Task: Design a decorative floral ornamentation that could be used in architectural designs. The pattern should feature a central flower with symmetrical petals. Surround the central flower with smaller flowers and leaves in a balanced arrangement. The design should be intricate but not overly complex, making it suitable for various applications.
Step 1394:
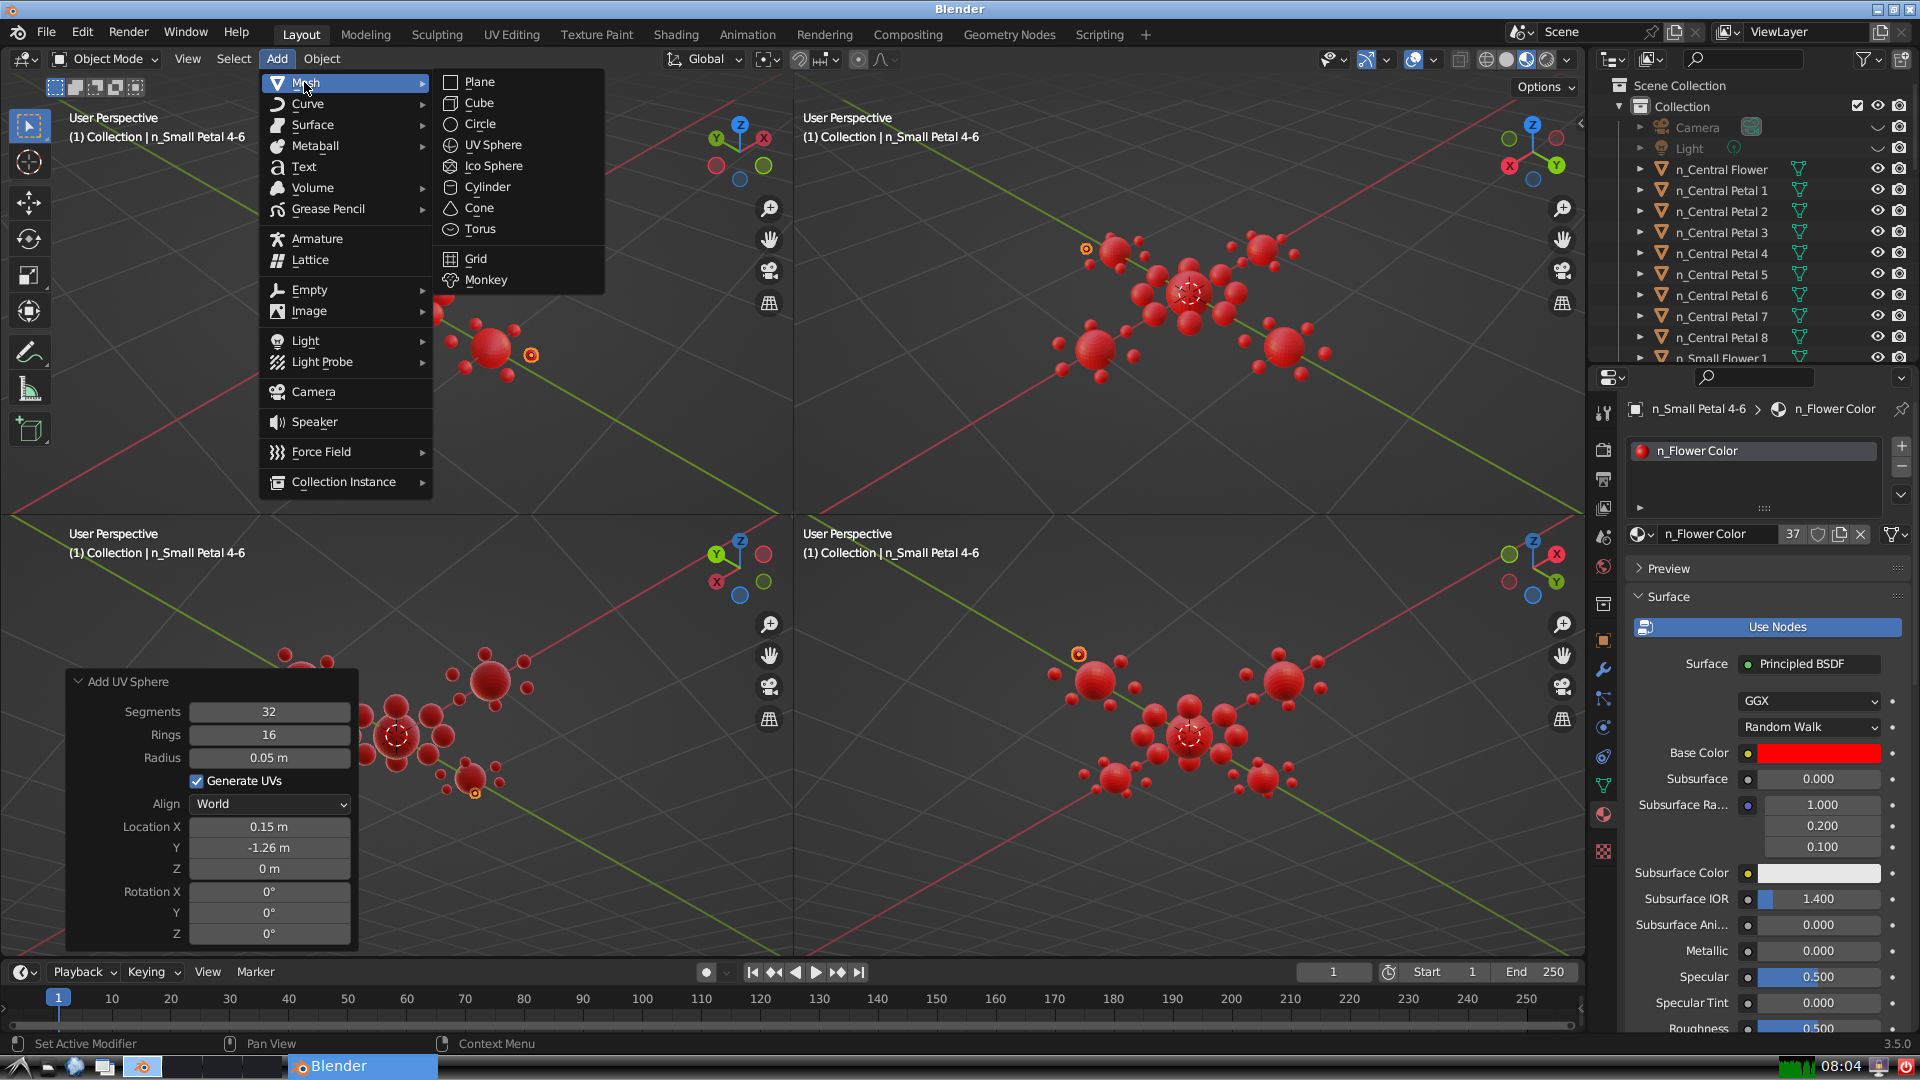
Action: {"mouse_move": [499, 210]}